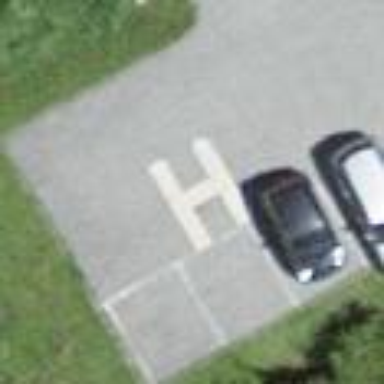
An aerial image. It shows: Image showing helipad at airport.